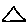
Label: triangle